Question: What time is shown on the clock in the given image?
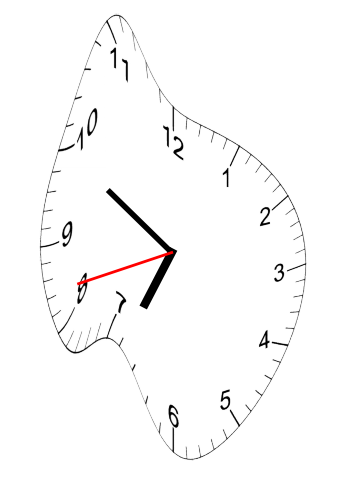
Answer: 06:49:42